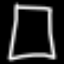
Label: square